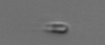
Label: flagellate_morphotype3